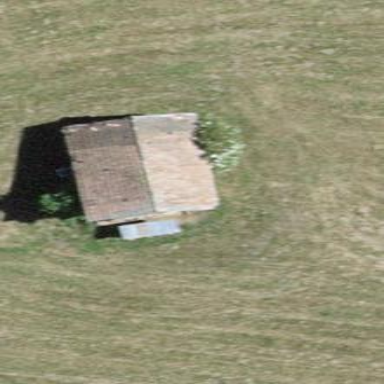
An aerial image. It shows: Barn.